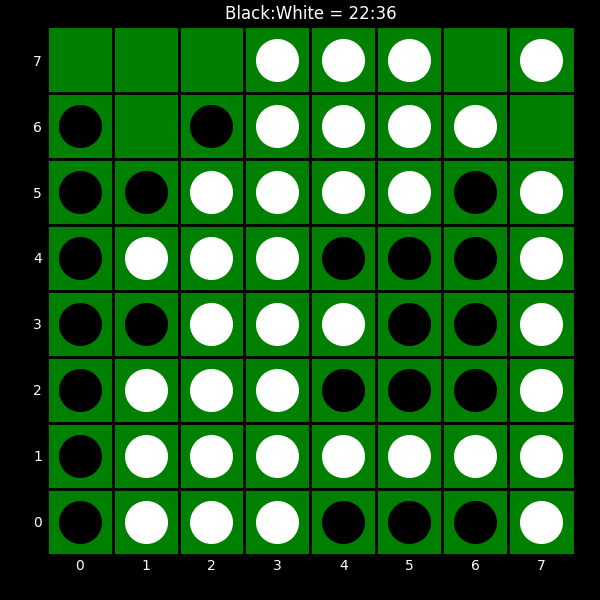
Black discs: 22
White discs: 36